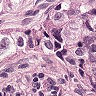
Metastatic tissue present: yes